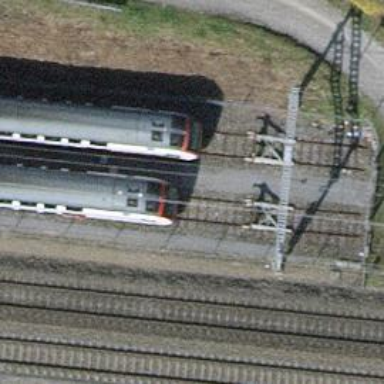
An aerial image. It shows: Railway buffer stop.